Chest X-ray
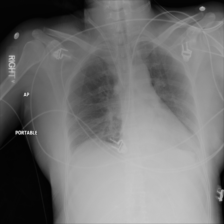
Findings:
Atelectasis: negative
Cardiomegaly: negative
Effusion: negative
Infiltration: negative
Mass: negative
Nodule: negative
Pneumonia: negative
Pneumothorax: negative
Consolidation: negative
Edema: positive
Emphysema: negative
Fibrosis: negative
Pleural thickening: negative
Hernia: negative